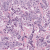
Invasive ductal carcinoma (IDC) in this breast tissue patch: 1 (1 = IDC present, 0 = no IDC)